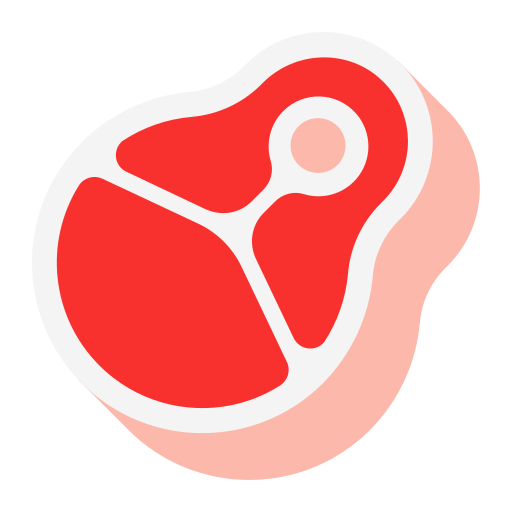
cut of meat flat